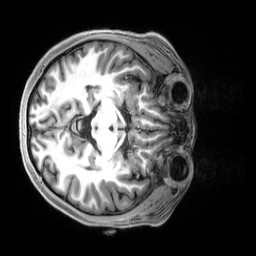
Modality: T1w
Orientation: axial
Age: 19
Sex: female
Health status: healthy
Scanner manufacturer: siemens
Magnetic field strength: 3 T
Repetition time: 2.5 s
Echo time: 0.00222 s